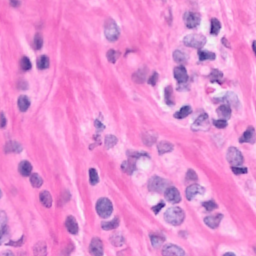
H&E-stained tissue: Breast